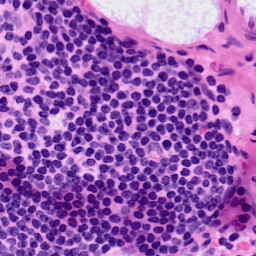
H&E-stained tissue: LymphNode